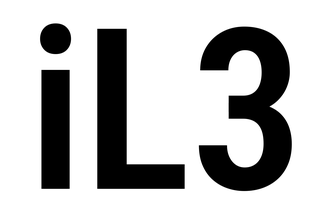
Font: Roboto_Condensed_SemiBold